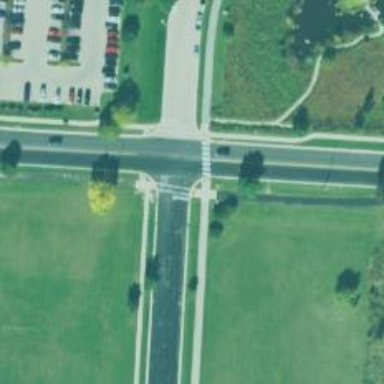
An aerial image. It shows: Crossing on footway.